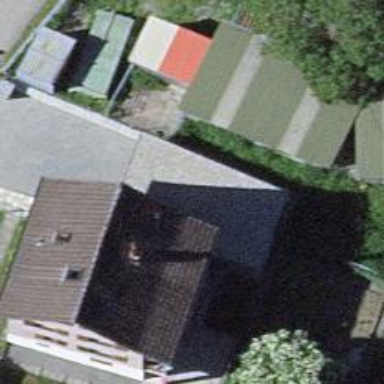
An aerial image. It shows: View of roof of building.